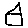
Label: house